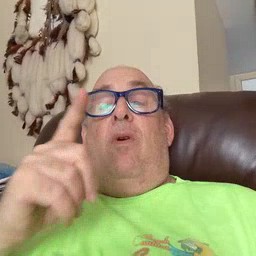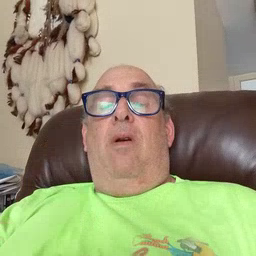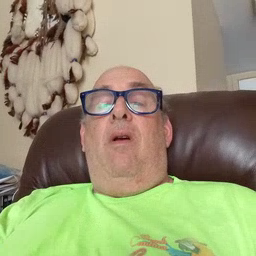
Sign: talk